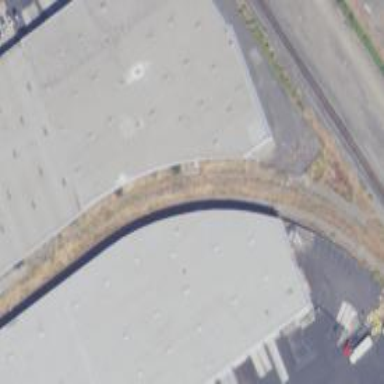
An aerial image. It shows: Abandoned railway.